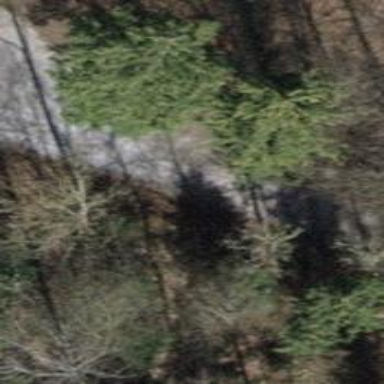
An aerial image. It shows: Unpaved track with grade 1 tracktype.